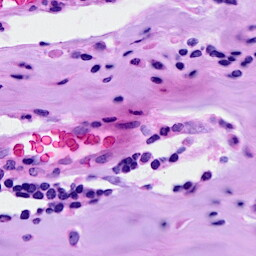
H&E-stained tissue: Breast